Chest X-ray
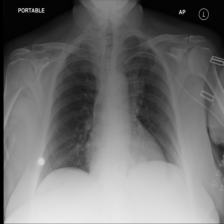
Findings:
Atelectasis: negative
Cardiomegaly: negative
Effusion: negative
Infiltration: negative
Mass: negative
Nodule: negative
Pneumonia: negative
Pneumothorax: negative
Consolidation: negative
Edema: negative
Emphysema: negative
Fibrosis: negative
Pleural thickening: negative
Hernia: negative